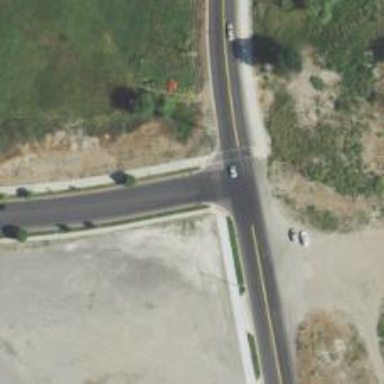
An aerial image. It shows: Stop road.